Field crop: maize
Growth stage: 2
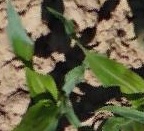
Species: maize